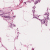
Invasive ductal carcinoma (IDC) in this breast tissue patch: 1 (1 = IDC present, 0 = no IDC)